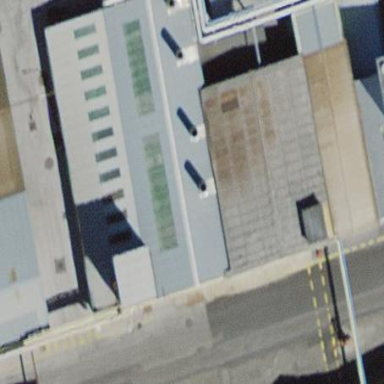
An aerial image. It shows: Industrial building.